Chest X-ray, AP view. Patient: 46 years old, sex M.
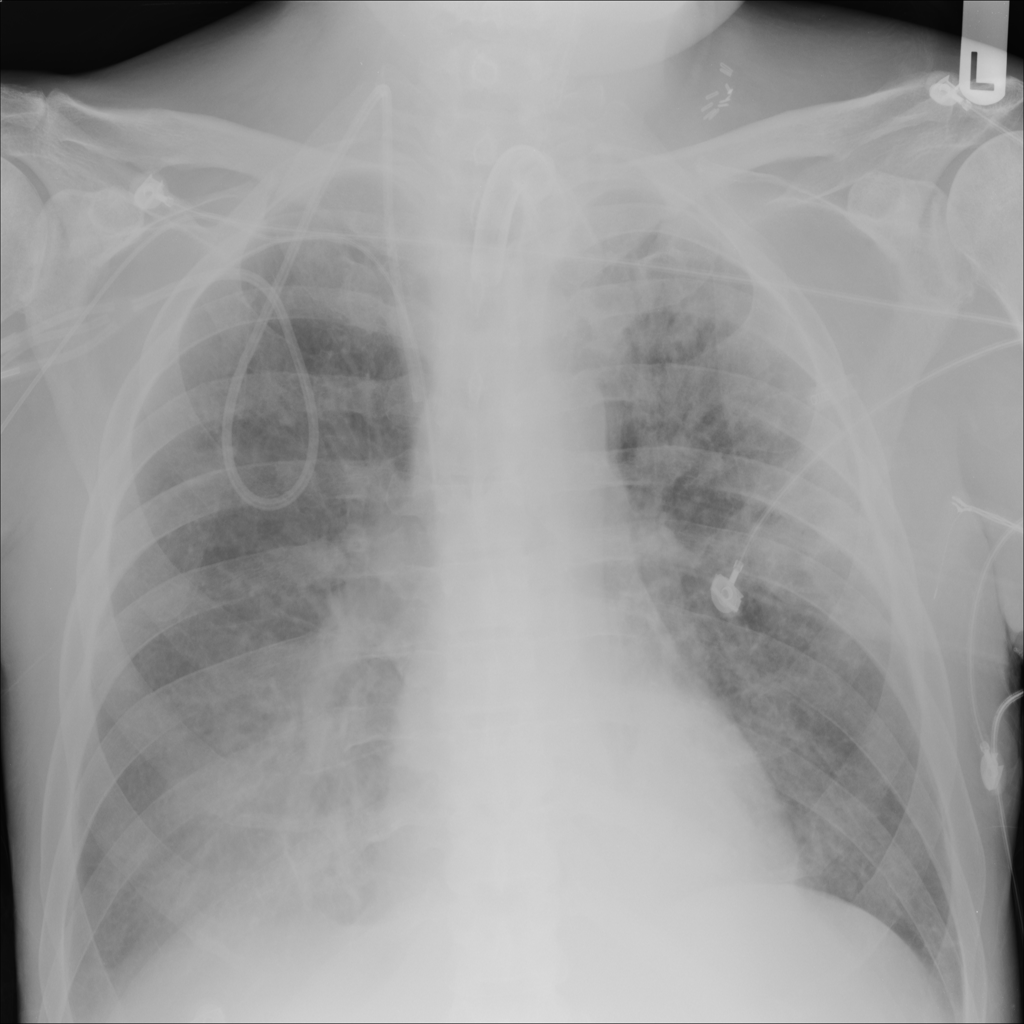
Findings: Effusion, Infiltration